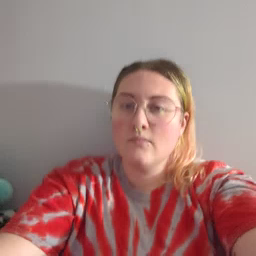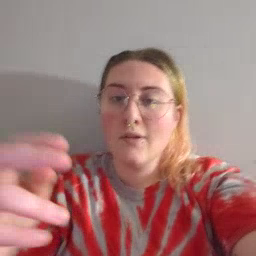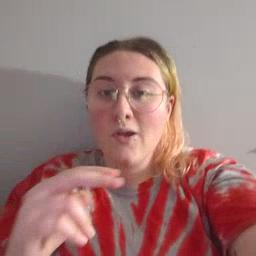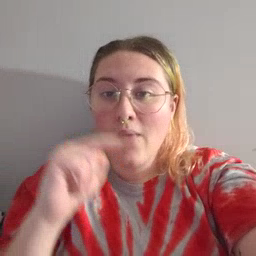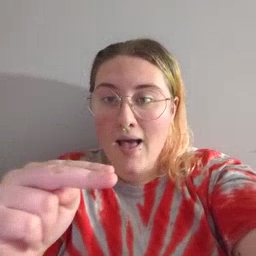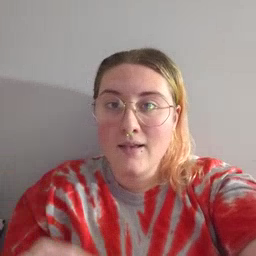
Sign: ride